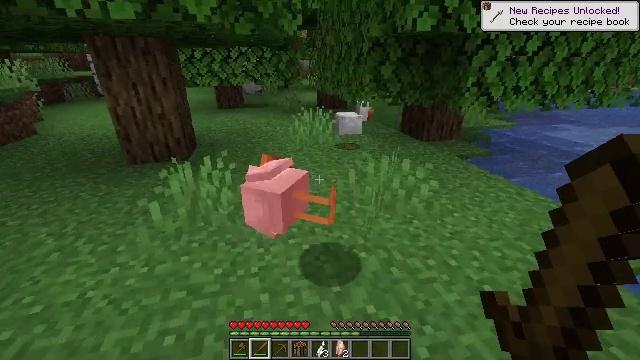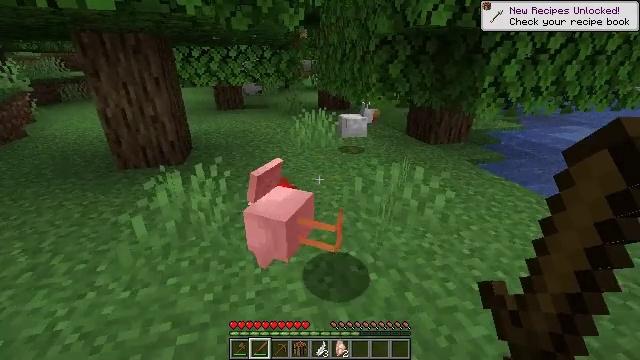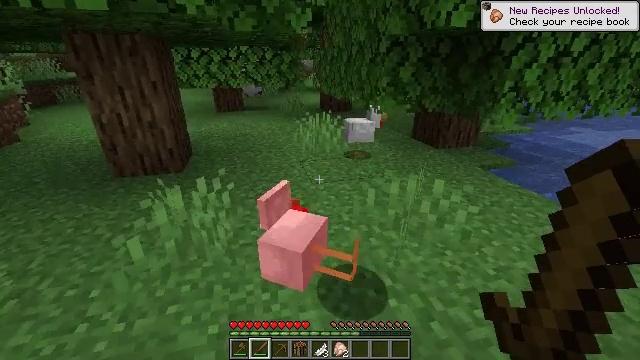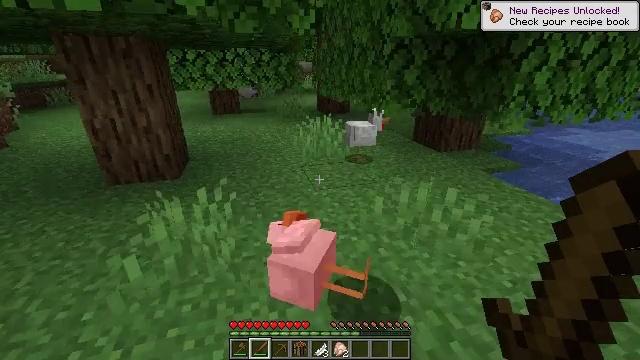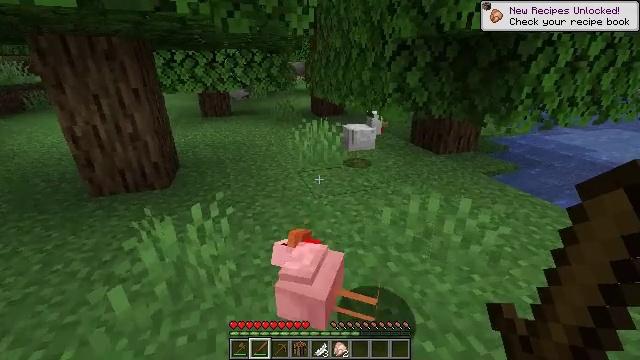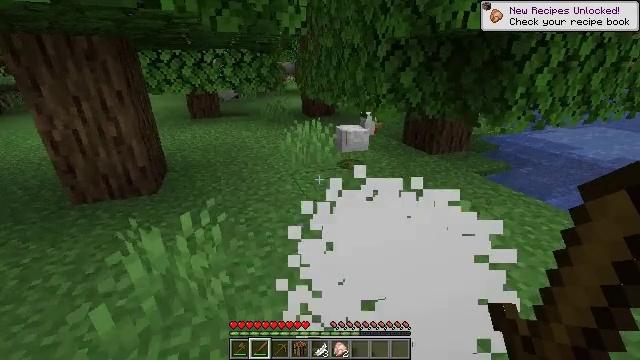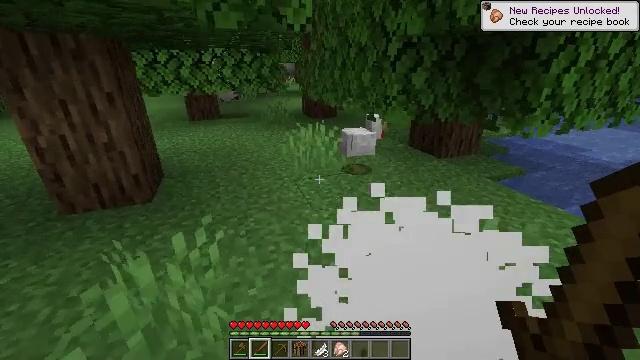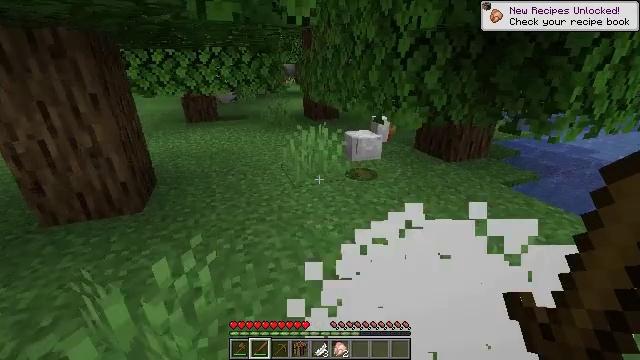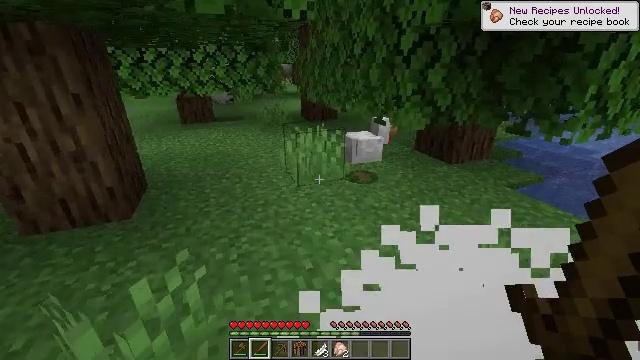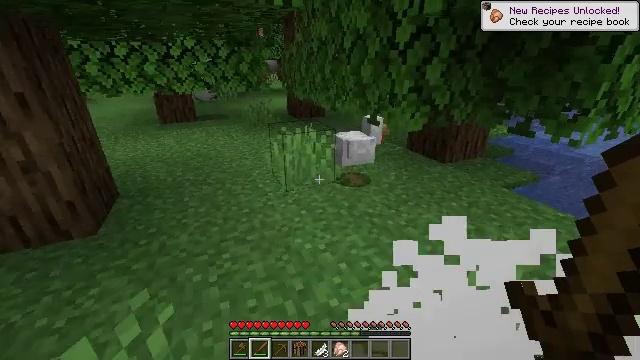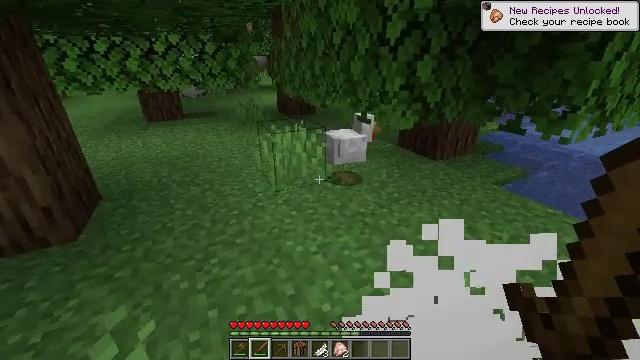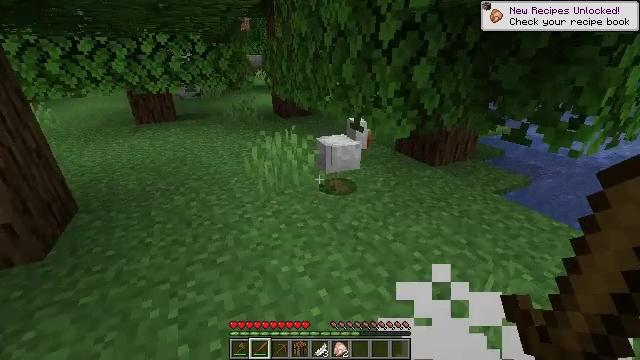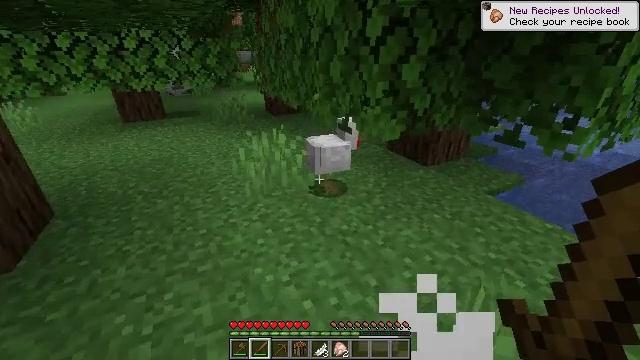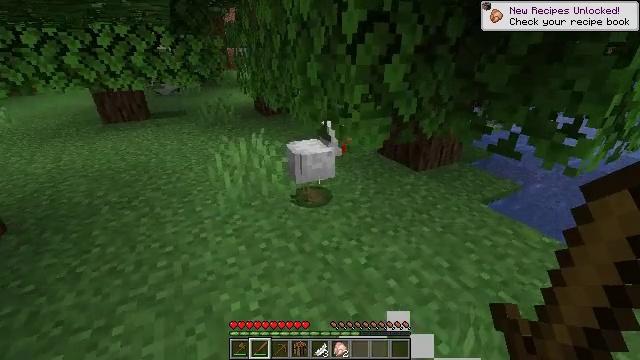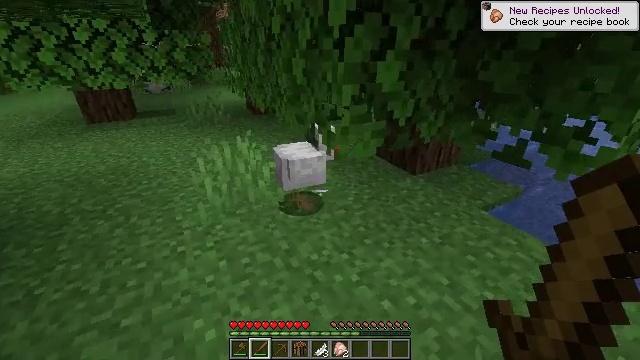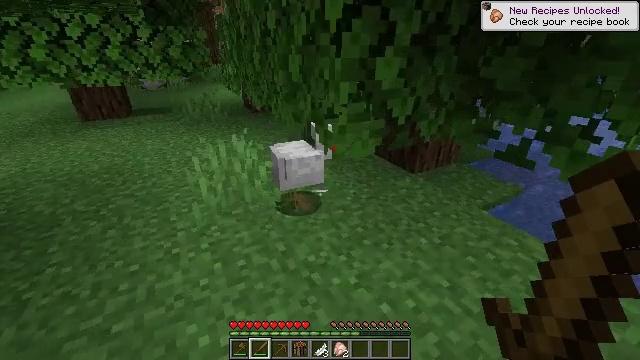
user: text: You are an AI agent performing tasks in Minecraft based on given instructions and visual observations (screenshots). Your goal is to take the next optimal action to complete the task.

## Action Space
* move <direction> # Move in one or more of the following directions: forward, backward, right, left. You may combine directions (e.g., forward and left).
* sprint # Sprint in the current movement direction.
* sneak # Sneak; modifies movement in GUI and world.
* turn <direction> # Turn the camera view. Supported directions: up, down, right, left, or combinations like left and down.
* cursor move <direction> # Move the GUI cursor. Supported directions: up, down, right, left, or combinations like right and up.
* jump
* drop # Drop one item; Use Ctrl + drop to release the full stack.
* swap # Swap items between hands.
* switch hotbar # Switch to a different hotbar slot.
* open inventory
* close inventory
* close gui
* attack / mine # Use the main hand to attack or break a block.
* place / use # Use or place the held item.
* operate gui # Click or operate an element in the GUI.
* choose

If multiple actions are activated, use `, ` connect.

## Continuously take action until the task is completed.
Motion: motion action
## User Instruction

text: Kill the chicken.
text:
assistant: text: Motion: move forward and move left
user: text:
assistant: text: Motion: move forward and move left
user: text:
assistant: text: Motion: move forward and move left, turn right
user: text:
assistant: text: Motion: move forward, turn right
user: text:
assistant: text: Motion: move forward, turn right
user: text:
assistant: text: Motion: move forward
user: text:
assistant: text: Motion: move forward
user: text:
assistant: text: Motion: move forward
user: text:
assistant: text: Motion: move forward, turn right
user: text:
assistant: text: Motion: move forward and move right, turn right
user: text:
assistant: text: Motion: move forward and move right
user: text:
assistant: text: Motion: move forward and move right, turn right
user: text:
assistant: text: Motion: move forward
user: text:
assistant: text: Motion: move forward
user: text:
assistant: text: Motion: move forward
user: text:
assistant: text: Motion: move forward
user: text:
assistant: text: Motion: move forward, turn down
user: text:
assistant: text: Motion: move forward
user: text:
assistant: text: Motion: no_op
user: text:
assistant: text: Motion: turn down
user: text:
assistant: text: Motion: turn left and down
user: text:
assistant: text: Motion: turn left and down
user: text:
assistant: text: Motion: turn left
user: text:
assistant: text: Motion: no_op
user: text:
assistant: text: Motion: no_op
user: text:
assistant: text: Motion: turn left
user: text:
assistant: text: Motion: no_op
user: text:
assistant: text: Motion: no_op
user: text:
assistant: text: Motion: attack / mine
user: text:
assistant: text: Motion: attack / mine